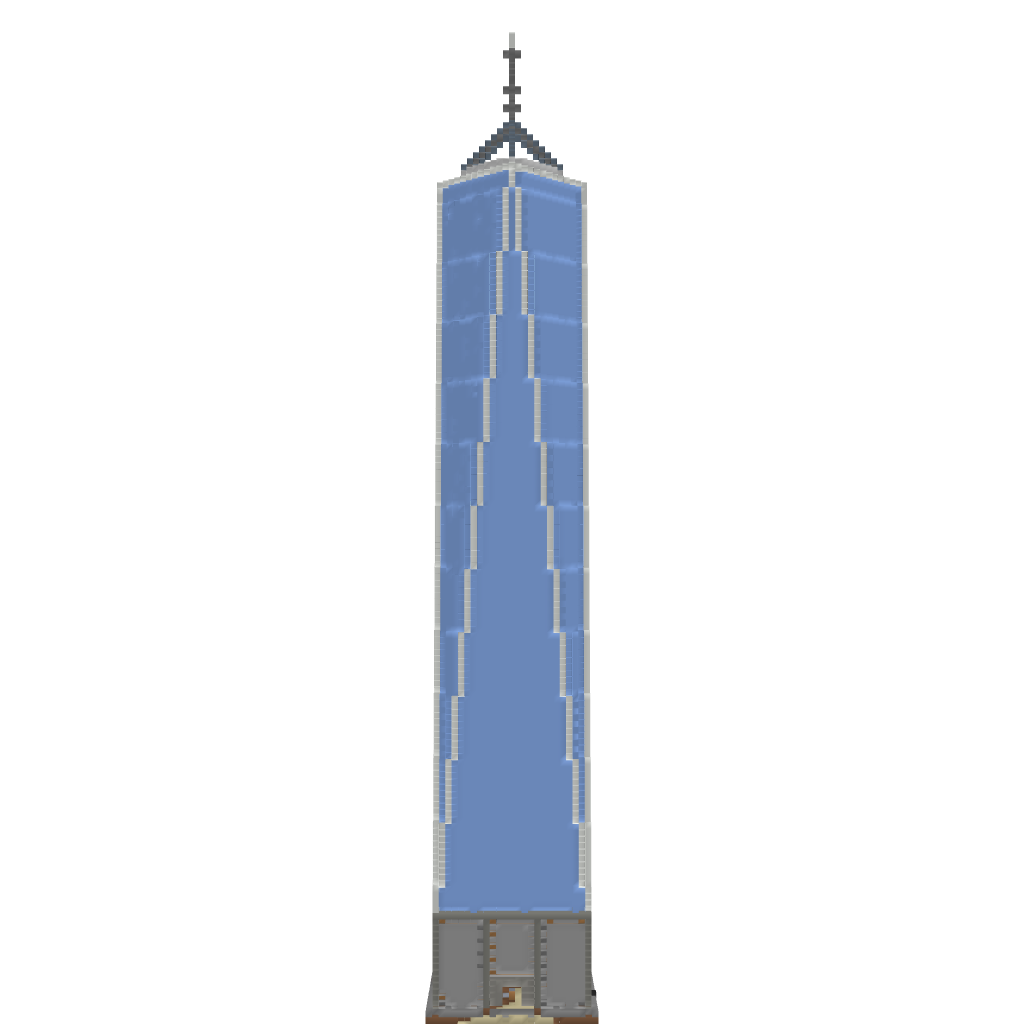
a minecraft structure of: One World Trade Center